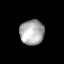
Tissue: lung
Cell type: Endothelial cells
Senescence score: 0.5882
Nuclear area (px): 587
Mean DAPI intensity: 174.184